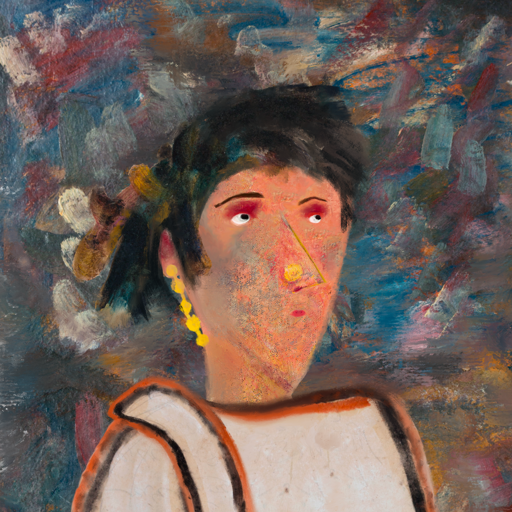
Background: Boggyland, Head And Neck Side: Irani, Face Side: Irani, Bust: Roy_Bahadur, Hair Side: Pipe, Head Accessory: Blank, Second Necklace: Blank, Necklace: Blank, Baby: Blank